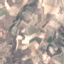
Land use / land cover: PermanentCrop